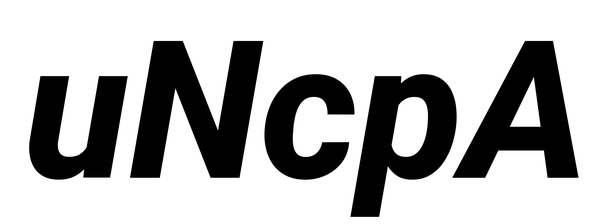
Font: Roboto-Italic_ExtraBold_Italic